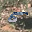
Label: 5